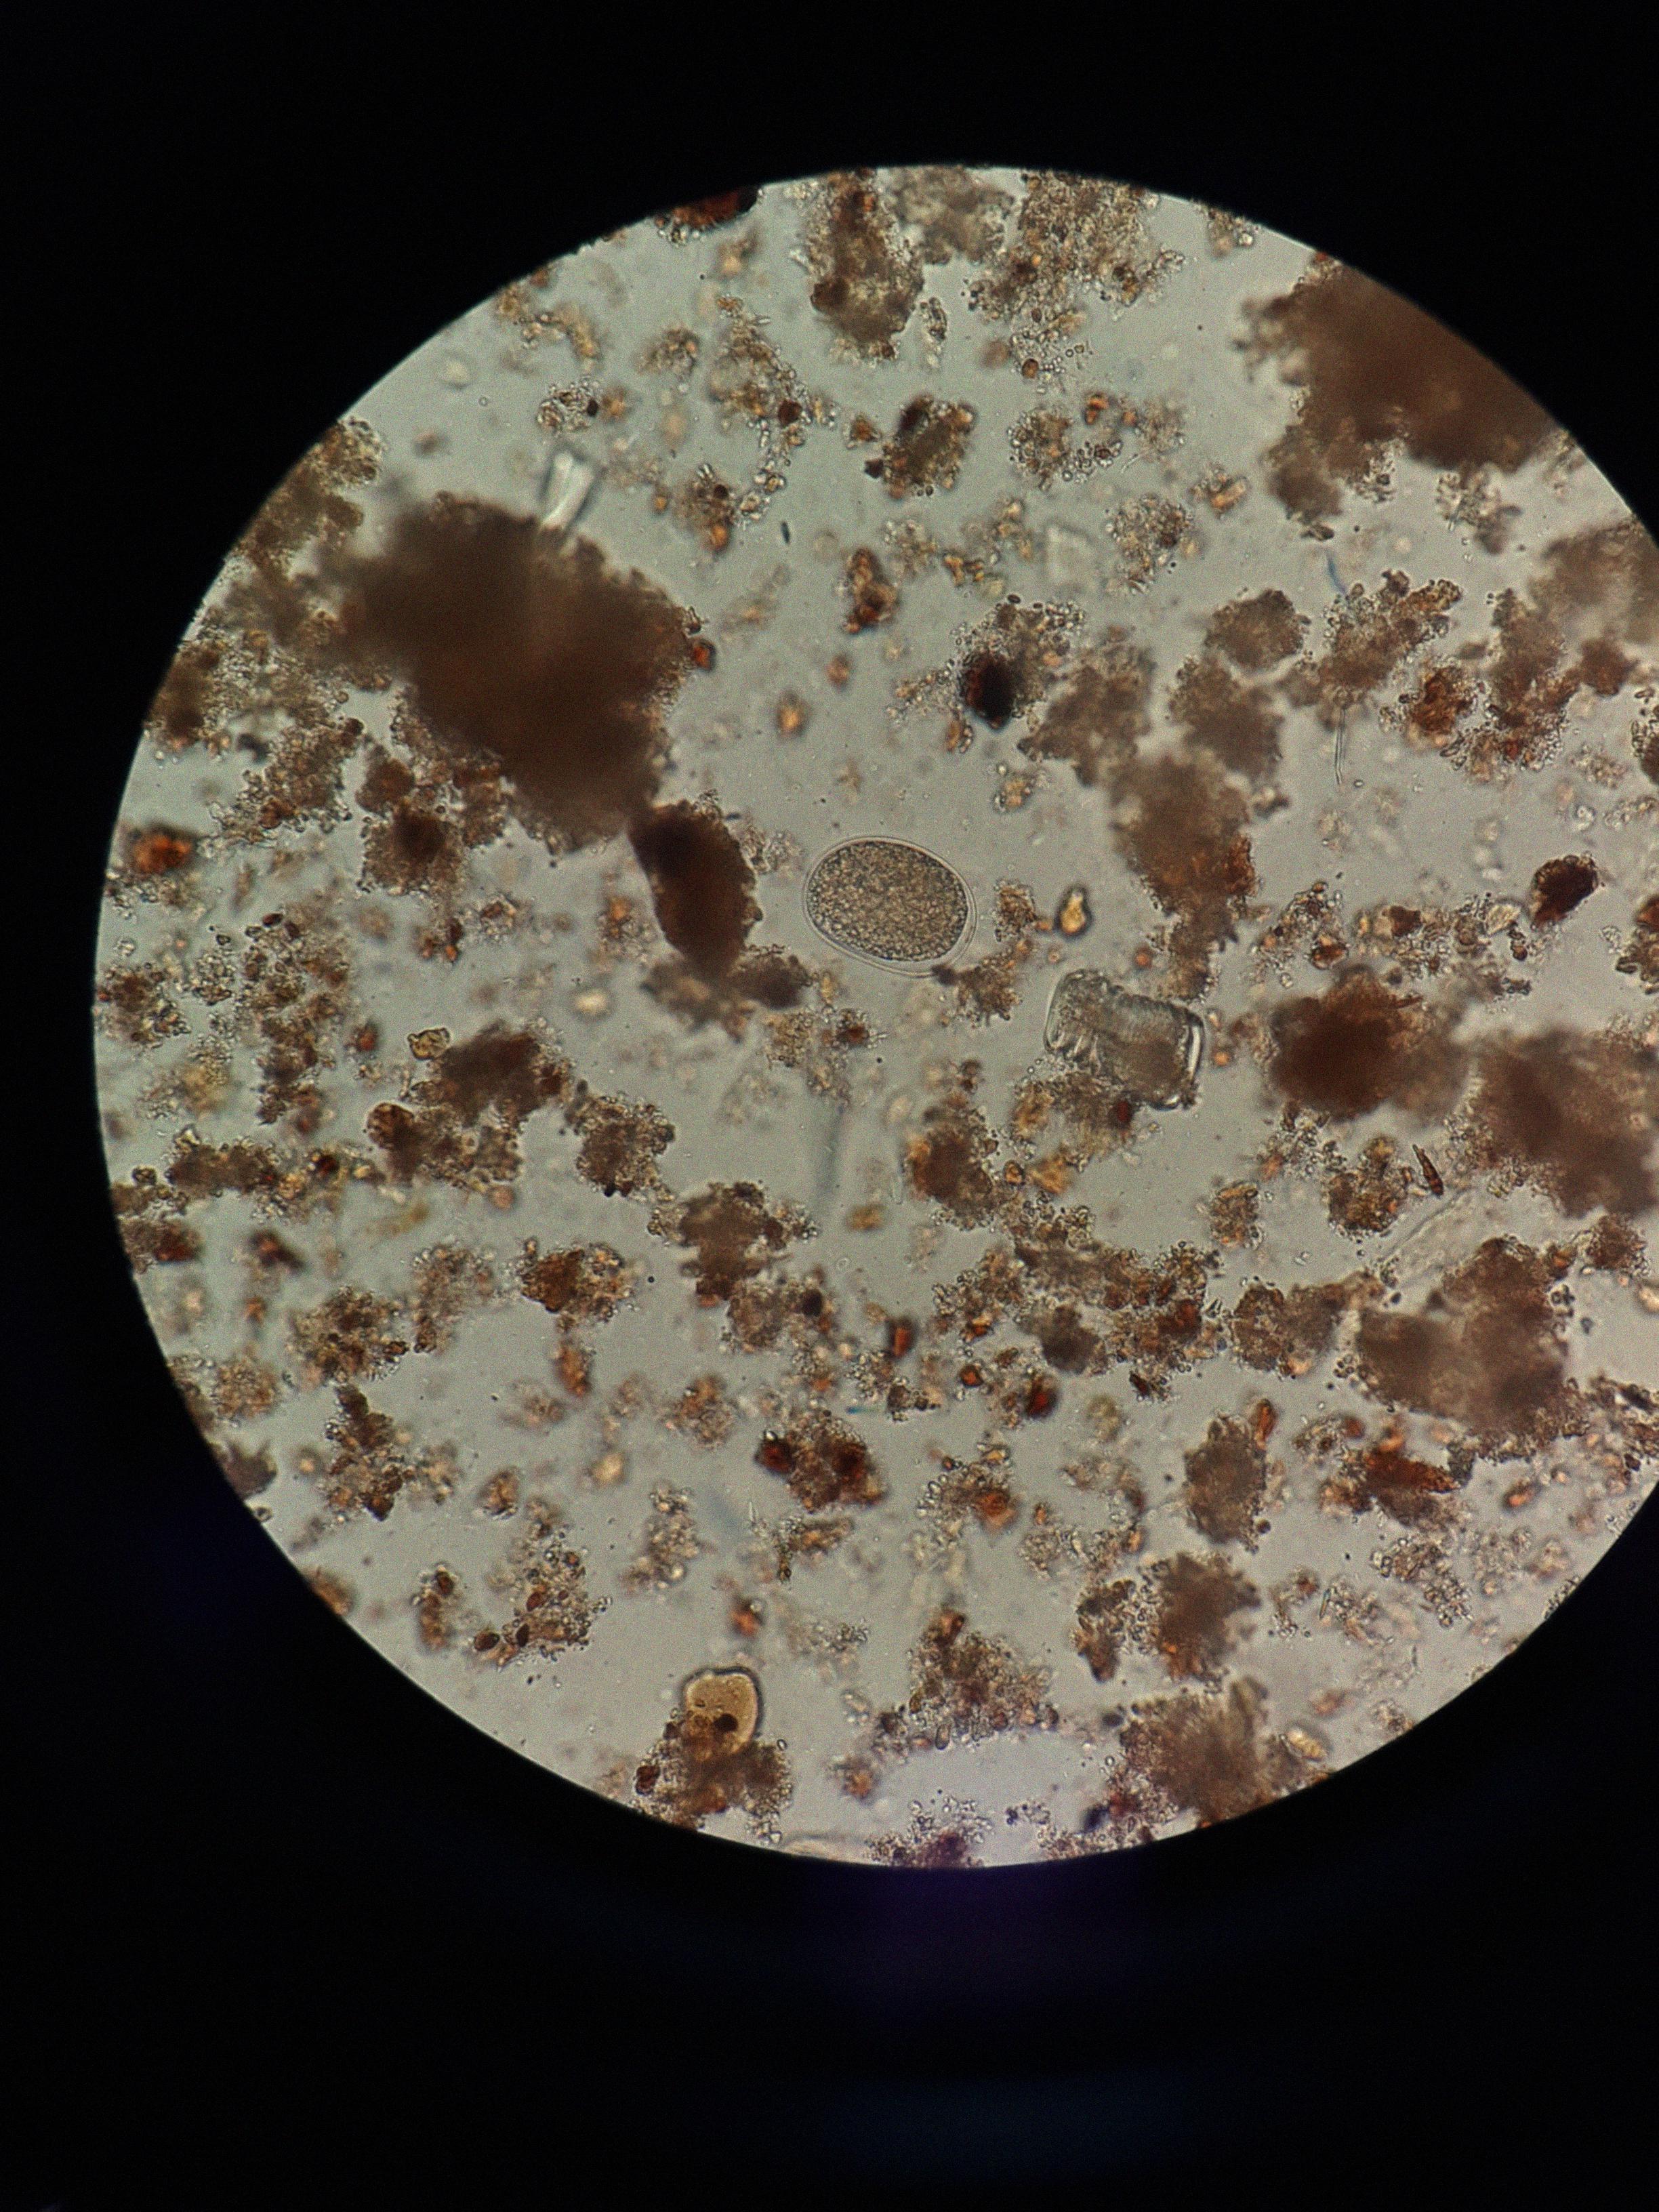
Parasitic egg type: Hookworm egg